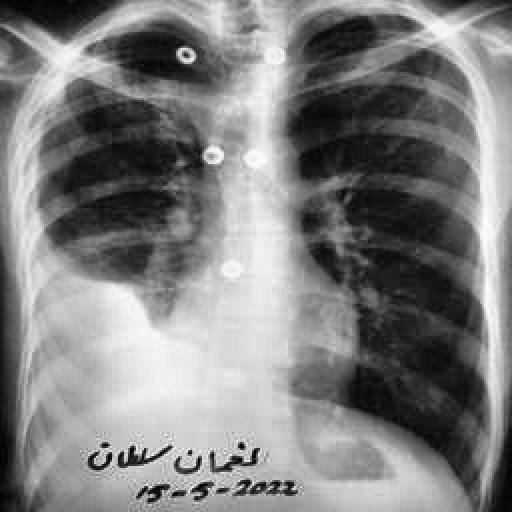
Finding: TUBERCULOSIS